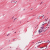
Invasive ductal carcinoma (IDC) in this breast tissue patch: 0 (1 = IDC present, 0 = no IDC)